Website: bh-photo
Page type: billing-address
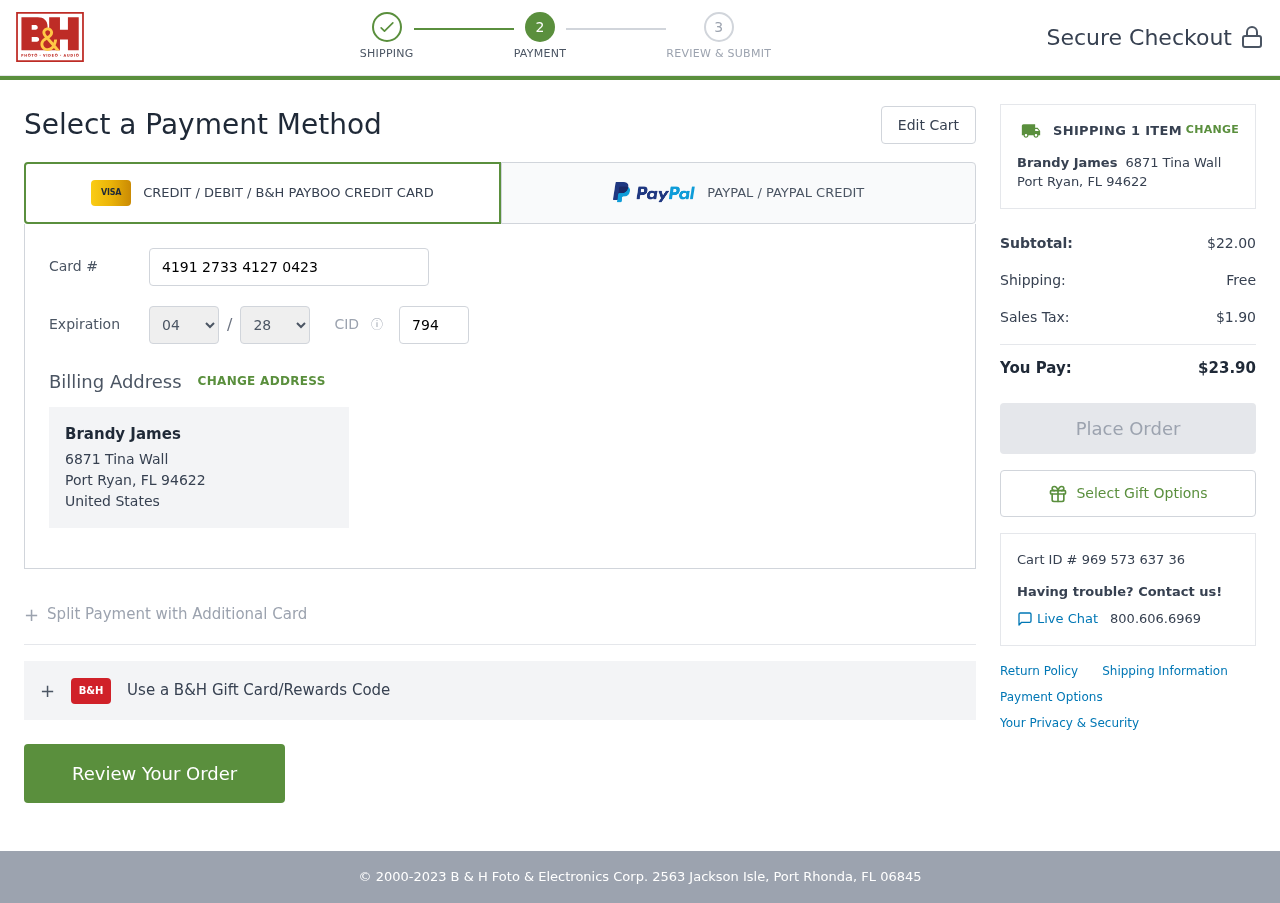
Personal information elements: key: PII_CARD_CVV
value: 794
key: PII_CARD_EXPIRY_MONTH
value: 04
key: PII_CARD_EXPIRY_YEAR
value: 28
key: PII_CARD_NUMBER
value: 4191 2733 4127 0423
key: PII_CITY_STATE_ZIP
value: Port Ryan, FL 94622
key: PII_COUNTRY
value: United States
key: PII_FULLNAME
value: Brandy James
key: PII_STREET
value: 6871 Tina Wall
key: PII_FULLNAME2
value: Brandy James
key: PII_STREET2
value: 6871 Tina Wall
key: PII_CITY_STATE_ZIP2
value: Port Ryan, FL 94622
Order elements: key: ORDER_NUM_ITEMS
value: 1
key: ORDER_SUBTOTAL
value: $22.00
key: ORDER_SHIPPING_COST
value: Free
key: ORDER_TAX
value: $1.90
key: ORDER_TOTAL
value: $23.90
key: ORDER_ID
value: Cart ID # 969 573 637 36